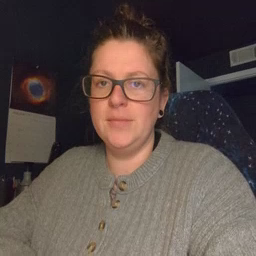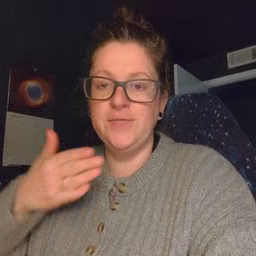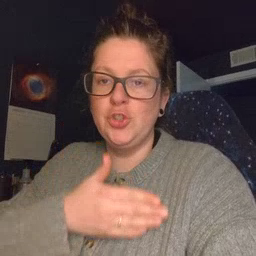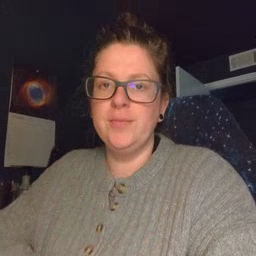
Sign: fish